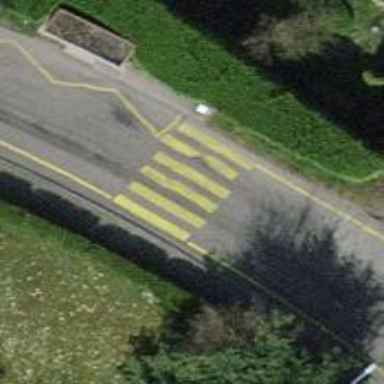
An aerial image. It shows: Marked road crossing with visible crossing markings.